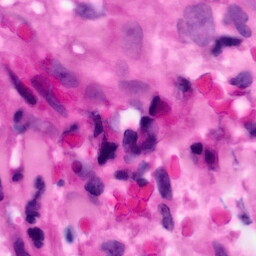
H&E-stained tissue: Pancreatic